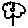
Label: flower